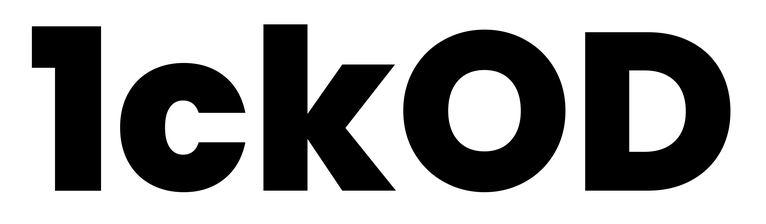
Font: Poppins-ExtraBold